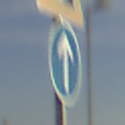
Verkehrszeichen: VorgeschriebeneFahrtrichtungGeradeaus
Zusatzzeichen oben: Arbeitsstelle
Umgebung: Outdoor, Suburban
Tageszeit: MorningAfternoon
Wetter: PartlyCloudy
Licht: Natural
Jahreszeit: NotSpecified
Kontrast: HighContrast